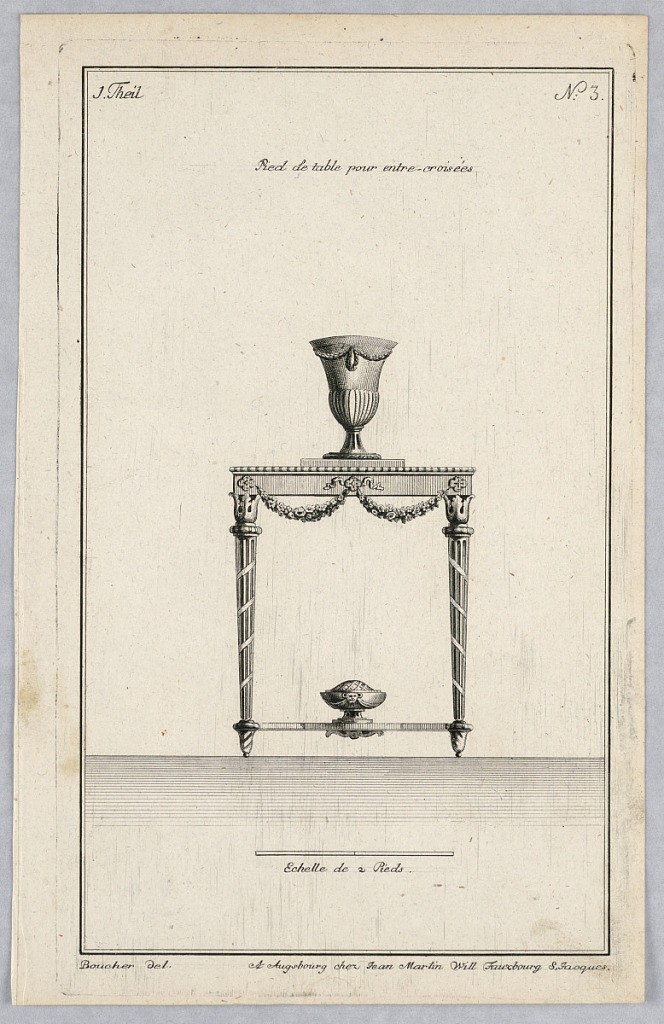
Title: A table
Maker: Juste-François Boucher, French, 1736 – 1782
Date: ca. 1790
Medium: Black ink, paper
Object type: Print
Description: Suite 1, pl. 2. Vertical rectangle. Table with two legs pictured, fluted with encircling bands. Flower garlanding from the frame; rosettes and ribbon. A large vase above, with laurel. A squat vase on the crosspiece below, with animal mask. Top left corner, suite number. Below: artist's name, publisher's name, place of publication (see 1947-131-101). SKB 1267